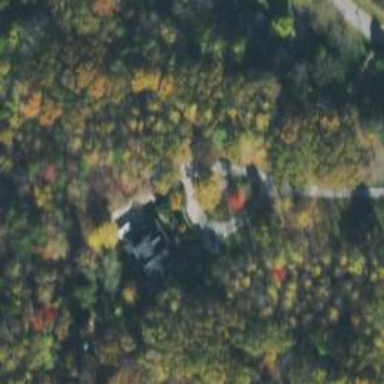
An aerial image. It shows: Driveway.